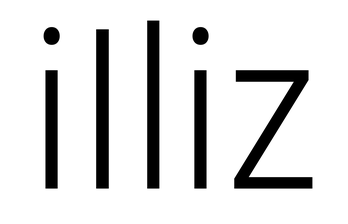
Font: Roboto_Condensed_Light